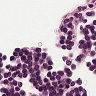
Metastatic tissue present: no